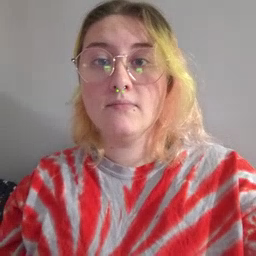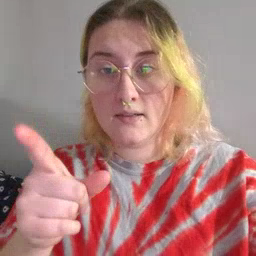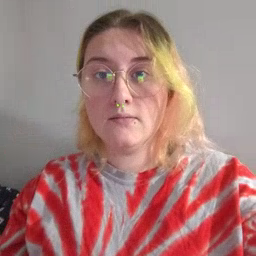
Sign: hesheit